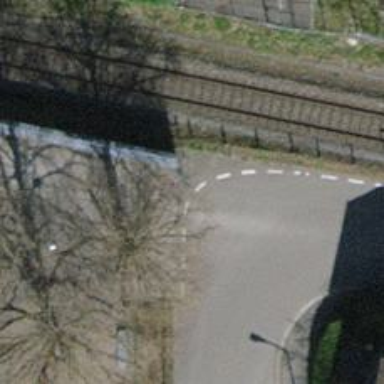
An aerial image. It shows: Bollard.